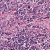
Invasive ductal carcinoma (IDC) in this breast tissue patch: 1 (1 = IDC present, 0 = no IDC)